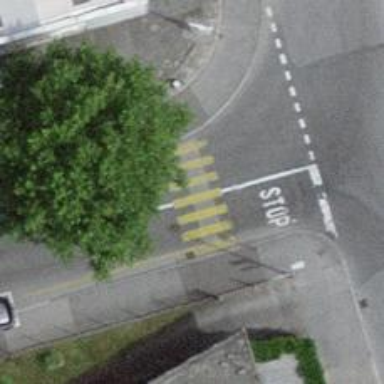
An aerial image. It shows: Zebra crossing on the road.